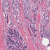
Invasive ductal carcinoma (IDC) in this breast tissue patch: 1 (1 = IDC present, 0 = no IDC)